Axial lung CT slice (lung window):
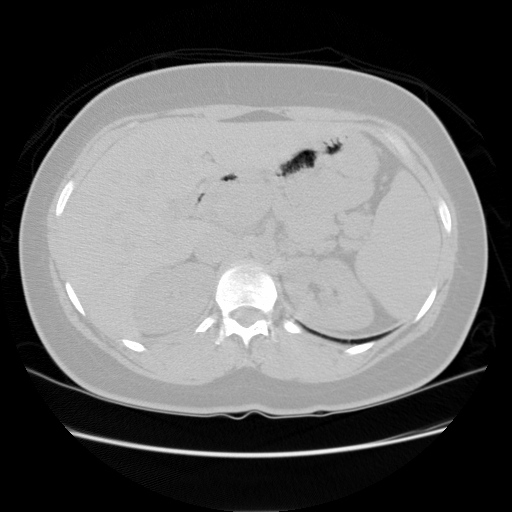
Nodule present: no